Interaction volume radius: 10 \u00c5
Interaction volume height: 20 \u00c5
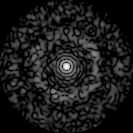
Disorder parameter: 0.829